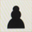
Piece: bP